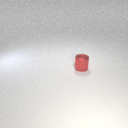
small red metal cylinder